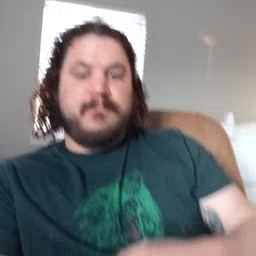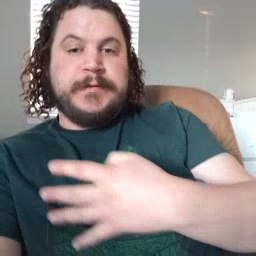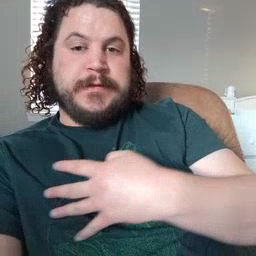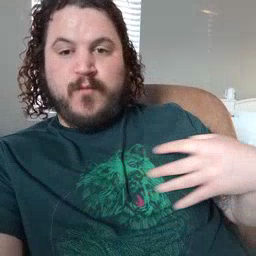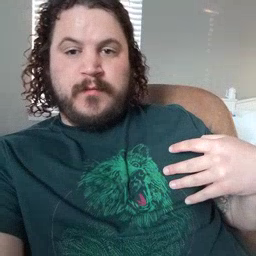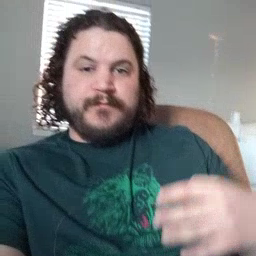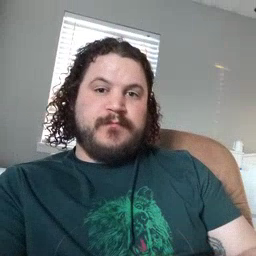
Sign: zebra